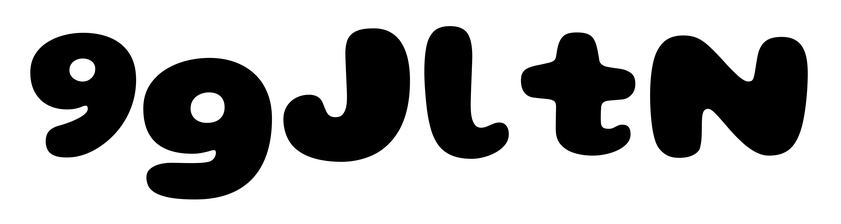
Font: Gluten_ExtraBold